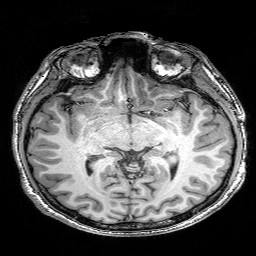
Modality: T1w
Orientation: coronal
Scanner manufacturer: siemens
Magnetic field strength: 3 T
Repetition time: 0.02 s
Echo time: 0.005 s